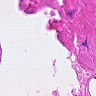
Metastatic tissue present: no